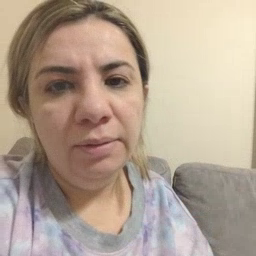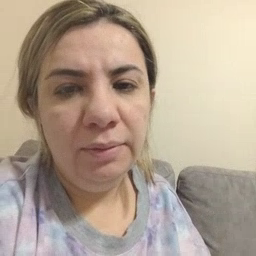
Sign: any